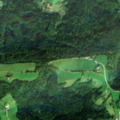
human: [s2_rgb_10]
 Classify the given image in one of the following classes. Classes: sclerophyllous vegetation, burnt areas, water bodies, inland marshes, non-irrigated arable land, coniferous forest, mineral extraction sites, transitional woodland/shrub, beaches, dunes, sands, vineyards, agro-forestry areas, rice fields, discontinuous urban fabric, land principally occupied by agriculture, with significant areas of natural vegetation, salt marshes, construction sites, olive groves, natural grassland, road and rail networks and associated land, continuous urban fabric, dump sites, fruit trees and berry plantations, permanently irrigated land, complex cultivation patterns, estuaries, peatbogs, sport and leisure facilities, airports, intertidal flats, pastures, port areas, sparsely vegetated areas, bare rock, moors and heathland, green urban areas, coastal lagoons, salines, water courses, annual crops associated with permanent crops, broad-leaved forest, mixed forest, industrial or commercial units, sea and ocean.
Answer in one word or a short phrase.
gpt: pastures, broad-leaved forest, coniferous forest, mixed forest